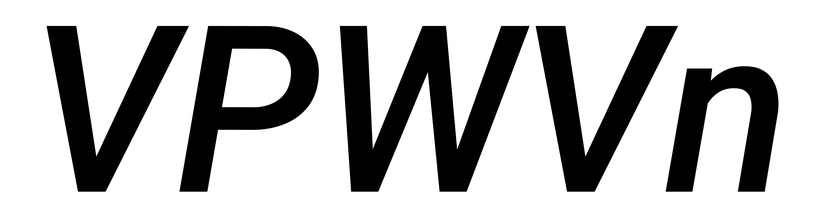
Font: Roboto-Italic_Medium_Italic